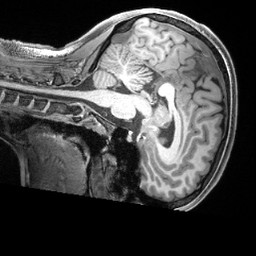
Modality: T1w
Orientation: sagittal
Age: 21
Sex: female
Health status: ill
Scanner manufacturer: siemens
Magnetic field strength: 3 T
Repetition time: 2.4 s
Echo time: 0.00222 s